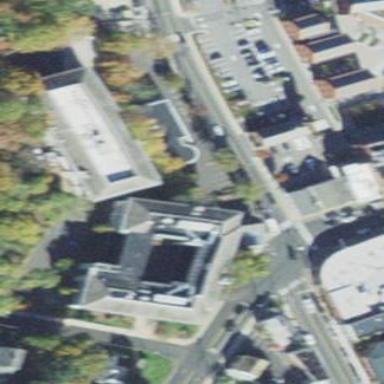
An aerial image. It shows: Part of building is shown in the image.